Question: CODE:
'''
body {
background-color: #CACACA;
background-image: -webkit-gradient(linear, 0% 0%, 0% 100%, from(#CACACA), to(#F6FAFB));
background-image: -webkit-linear-gradient(top, #CACACA, #F6FAFB);
background-image: -moz-linear-gradient(top, #CACACA, #F6FAFB);
background-image: -ms-linear-gradient(top, #CACACA, #F6FAFB);
background-image: -o-linear-gradient(top, #CACACA, #F6FAFB);
}
'''
Using this on all browsers and platforms it's great but for IE 10 the gradient block keeps repeating like this:

What can I do fix this for IE 10?
For IE 9 the gradient doesn't even work it just shows the #CACACA. How do I fix this for IE 9 as well?
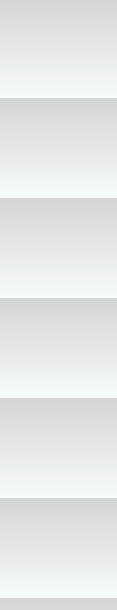
Answer: For IE10: 'background-image: -ms-linear-gradient(top, color[, color]*);'
For IE9: 'filter: progid:DXImageTransform.Microsoft.gradient(startColorstr='color1', endColorstr='color2', GradientType=0);'
No repeat: 'background-repeat: no-repeat'